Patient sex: M
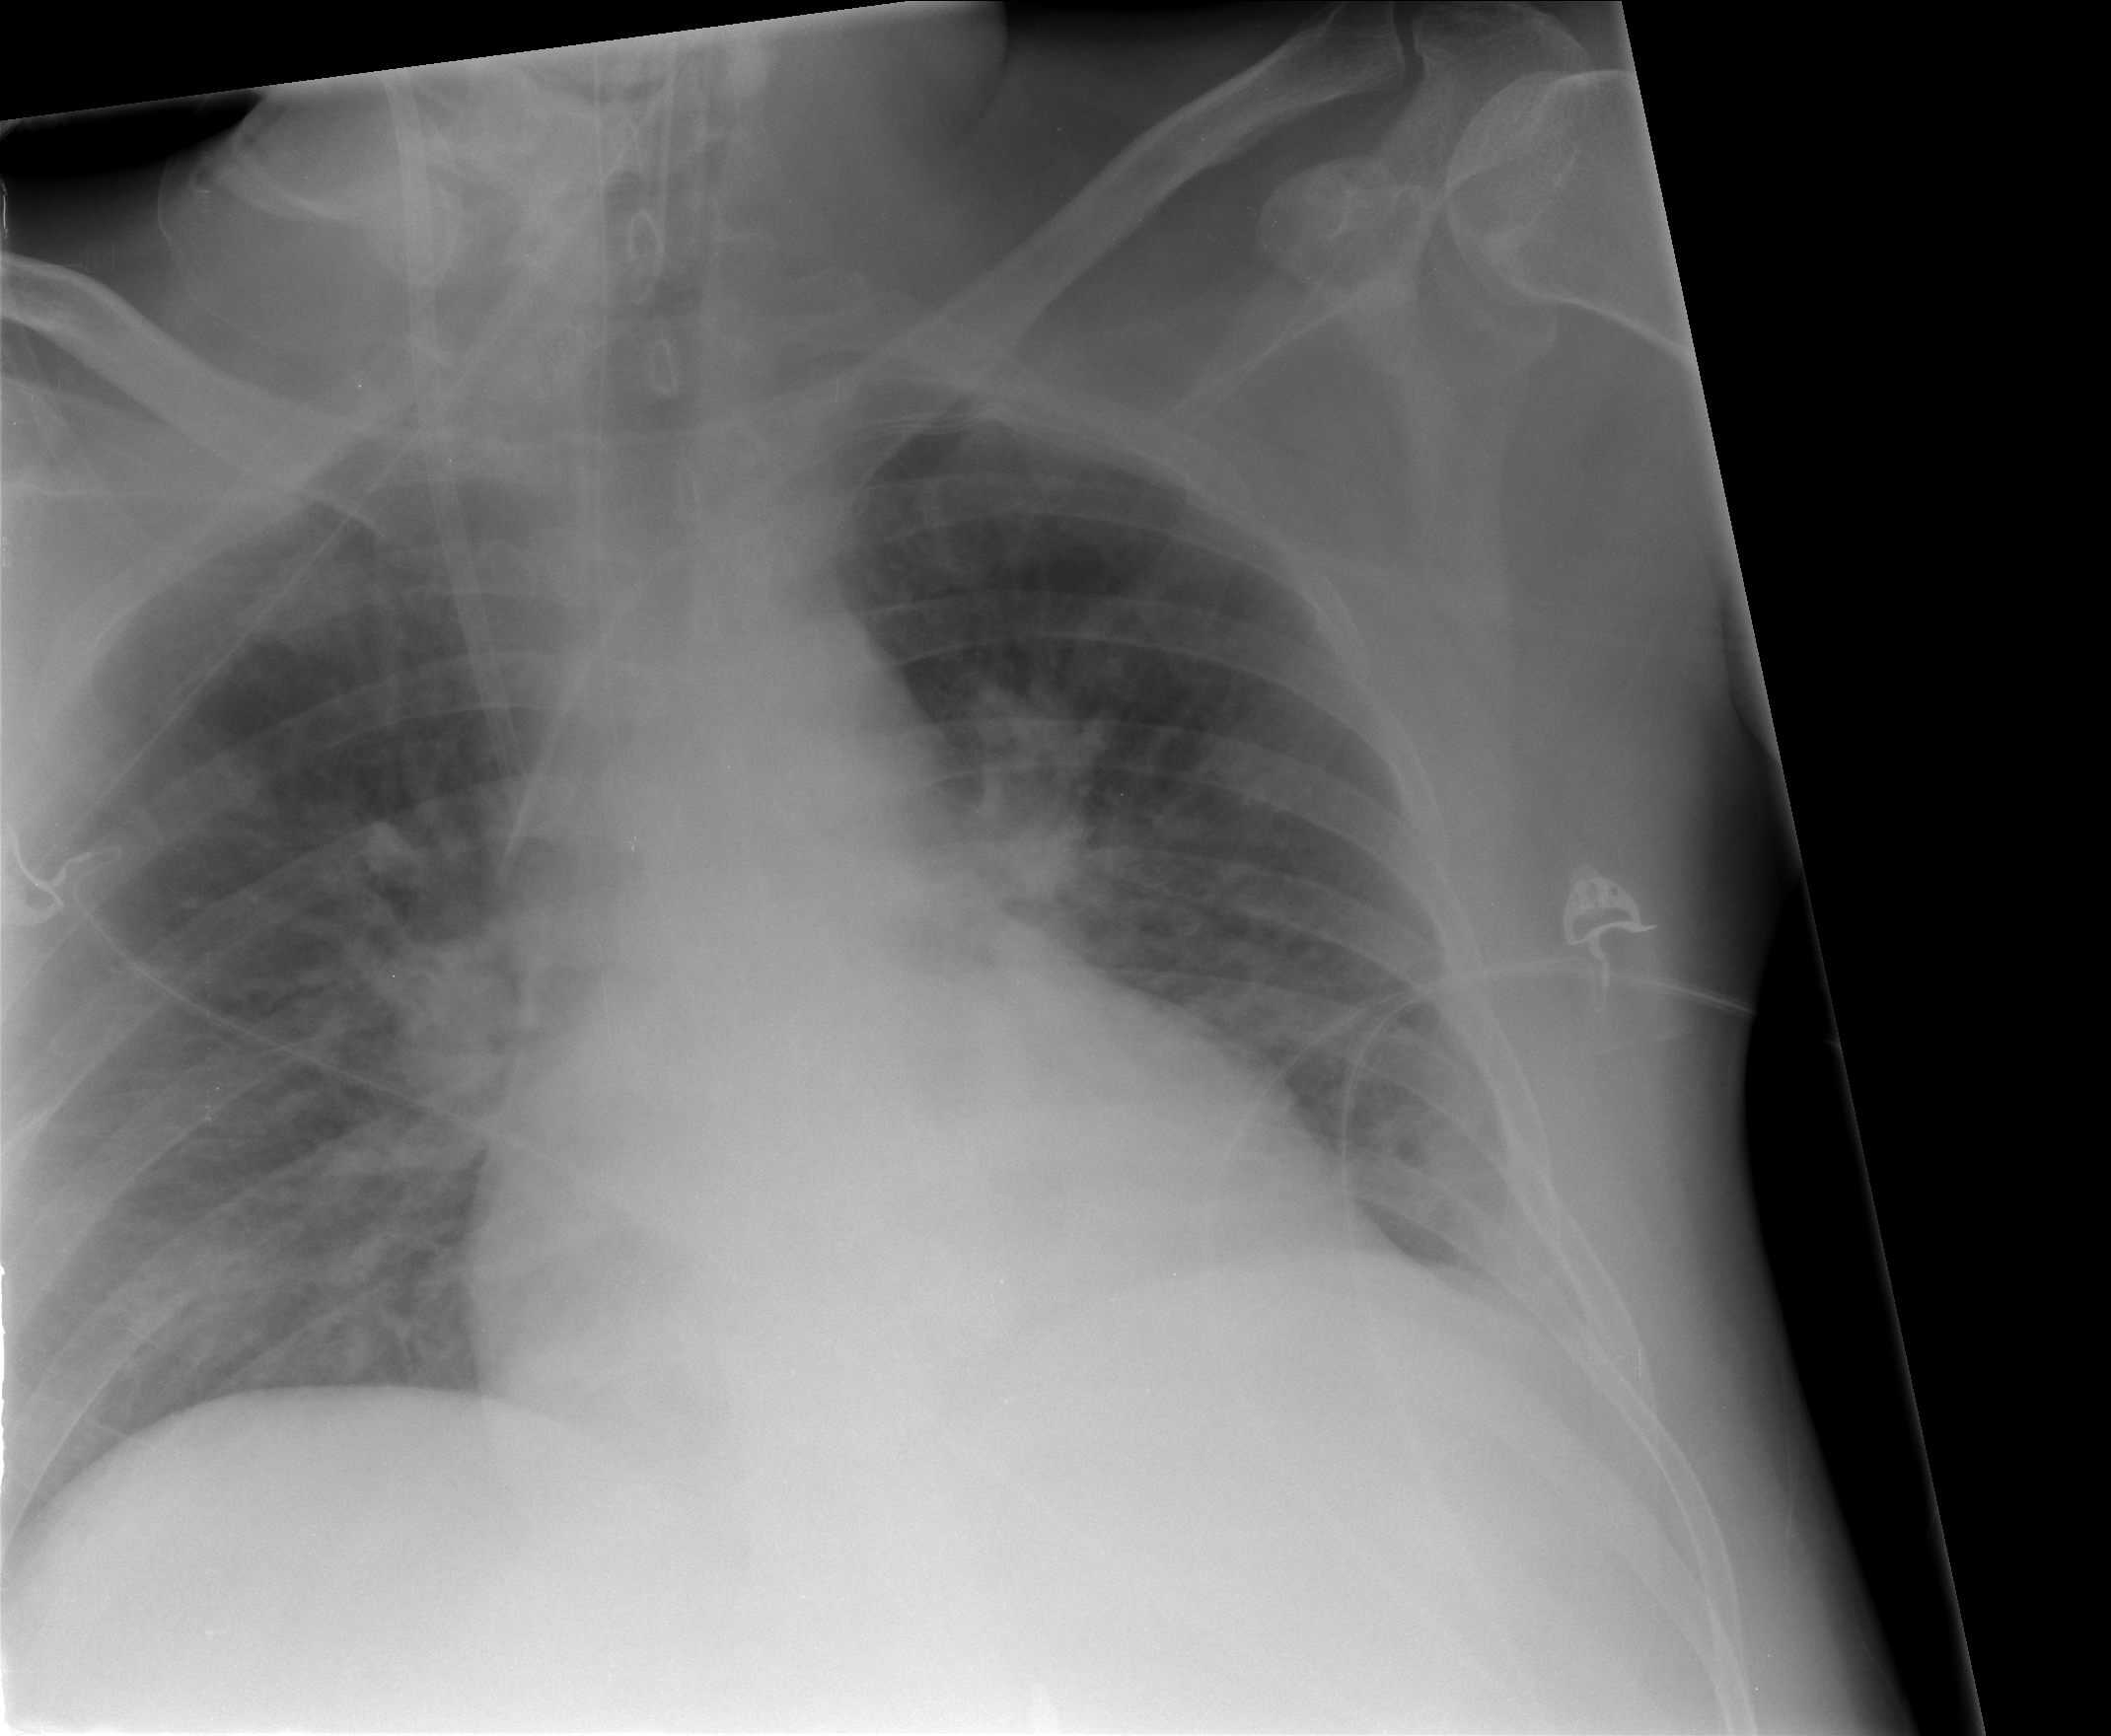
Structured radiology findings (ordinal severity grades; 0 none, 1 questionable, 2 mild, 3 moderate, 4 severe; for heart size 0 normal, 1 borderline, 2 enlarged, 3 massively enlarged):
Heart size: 2
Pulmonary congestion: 3
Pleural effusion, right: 0
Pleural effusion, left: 1
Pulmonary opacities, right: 3
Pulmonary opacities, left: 2
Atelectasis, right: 2
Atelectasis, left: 2